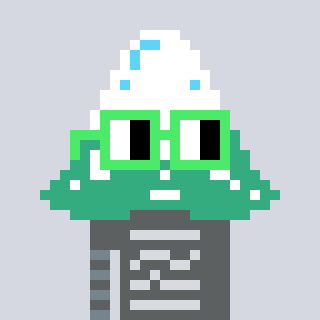
a pixel art character with square light green glasses, a snowy mountain-shaped head and a grayscale-colored body on a cool background